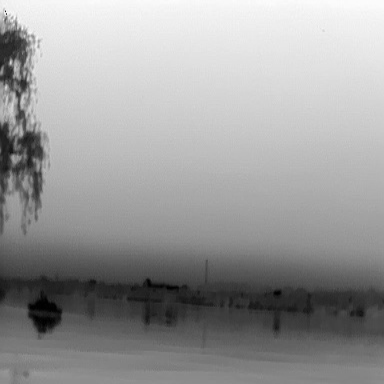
There is a warship in the infrared image.